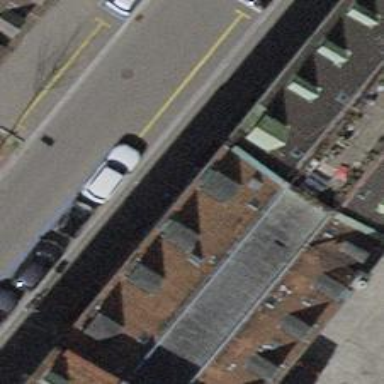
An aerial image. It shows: Parking lane.